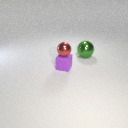
small red metal sphere above small purple rubber cube